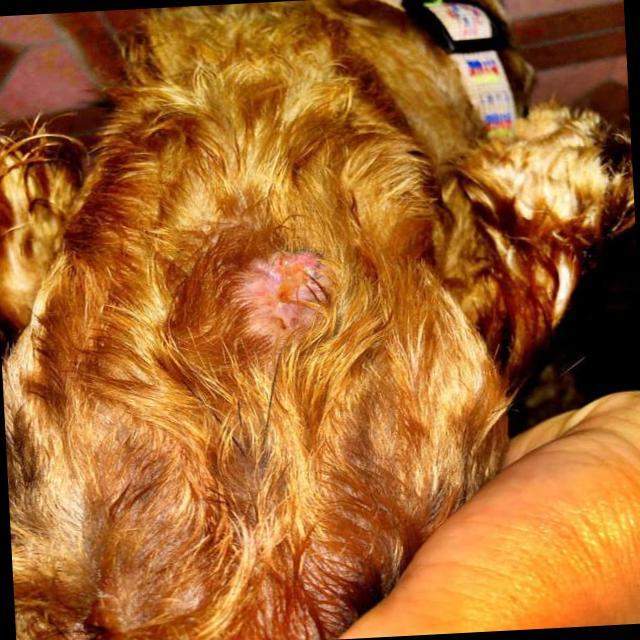
Canine ringworm (Dermatophytosis) — fungal infection caused by Microsporum or Trichophyton. Presents with circular alopecia, scaling, crusting, and broken hairs.